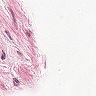
Metastatic tissue present: no